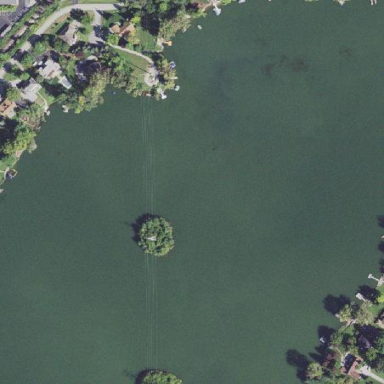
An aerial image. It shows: Lake with natural water.